Question: I am marking up a local business page using Schema.org. I am trying to apply the 'openingHoursSpecification' value using JSON-LD syntax, but I am receiving a syntax error when I validate through SDTT.
The error is on line 67 of my code, which only has the closing '</script>' tag.
I have tried moving the '],' on line 63 to line 66 to make sure the 'opens' and 'closes' value/objects are a part of the 'openingHoursSpecification' array, but I only receive more errors. I am puzzled as to what the closing '</script>' tag has to do with my code.
### Sample code:
'''
{
"@context": "https://schema.org",
"@type": "LocalBusiness",
"image": "http://www.website.com/example.png",
"@id": "http://www.website.com",
"name": "ExampleBusiness",
"address": {
"@type": "PostalAddress",
"streetAddress": "xxxxxxxxxxxxxxxx",
"addressLocality": "Houston",
"addressRegion": "Texas",
"postalCode": "xxxxx",
"addressCountry": "United States"
},
"review": {
"@type": "Review",
"reviewRating": {
"@type": "Rating",
"ratingValue": "4",
"bestRating": "5"
},
"author": {
"@type": "Person",
"name": "xxxxxx"
}
},
"geo": {
"@type": "GeoCoordinates",
"latitude": xx.xx,
"longitude": -xx.xx
},
"url": "http://www.example.com",
"telephone": "+<PHONE>",
"openingHoursSpecification": [
{
"@type": "OpeningHoursSpecification",
"dayOfWeek": [
"Monday",
"Tuesday",
"Wednesday",
"Thursday",
"Friday"
],
"opens": "08:00",
"closes": "17:00"
}]
'''
### Error shown in SDTT:

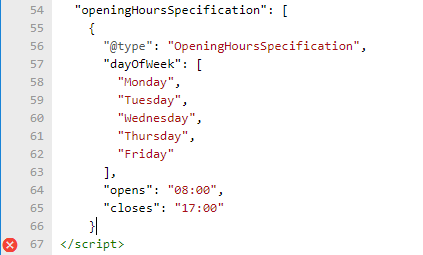
Answer: You open the JSON-LD with a '{', but it doesn't end with a '}'. So, you need to add a '}' to the end:
'''
}]
}
'''
Another error: You need to quote all string values. So, this
'''
"latitude": xx.xx,
"longitude": -xx.xx
'''
should be this
'''
"latitude": "xx.xx",
"longitude": "-xx.xx"
'''